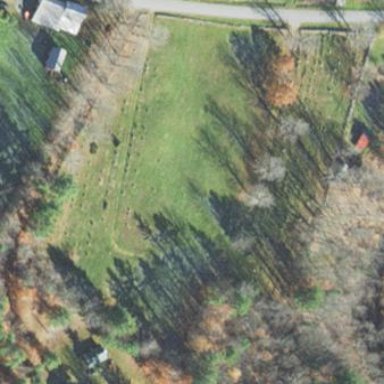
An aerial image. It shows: Cemetery.